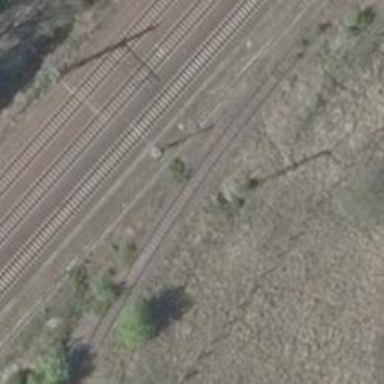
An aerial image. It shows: Milestone along the railway with catenary mast.